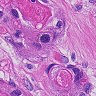
Metastatic tissue present: yes